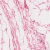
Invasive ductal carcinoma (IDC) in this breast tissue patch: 0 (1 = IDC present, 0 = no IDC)